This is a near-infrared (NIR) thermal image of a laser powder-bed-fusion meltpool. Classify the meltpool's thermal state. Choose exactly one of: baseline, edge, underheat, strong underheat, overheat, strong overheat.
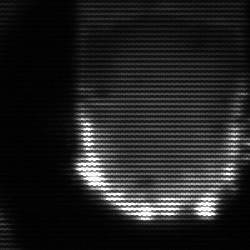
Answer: baseline